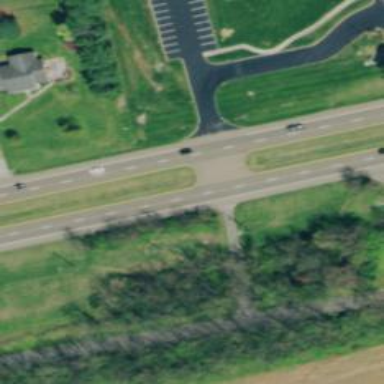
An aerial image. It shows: Trunk highway.